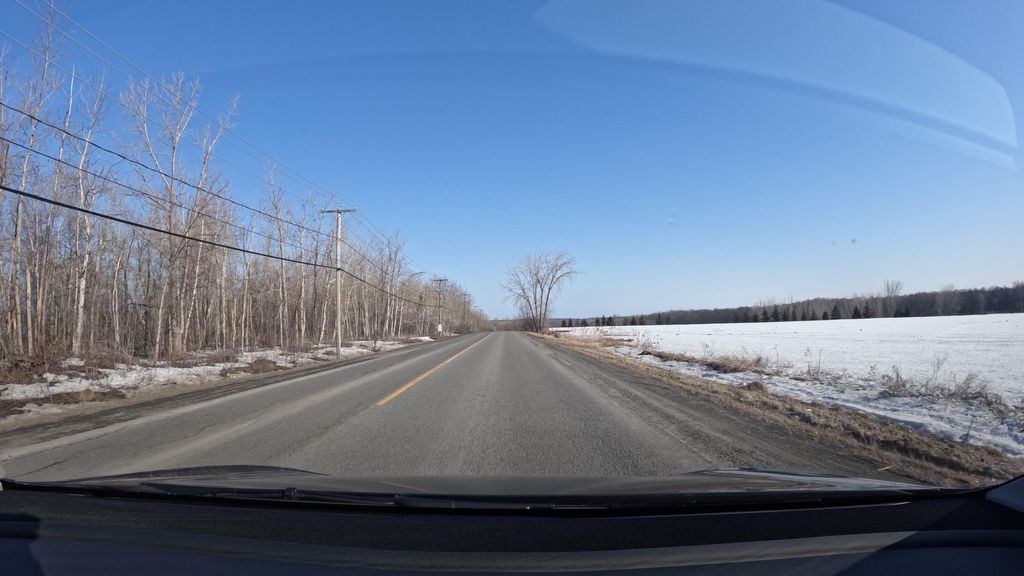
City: montreal